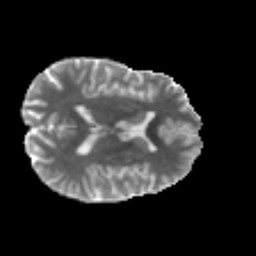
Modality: MD
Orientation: axial
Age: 37
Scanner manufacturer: philips
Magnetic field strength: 3 T
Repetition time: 8.6 s
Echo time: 0.127 s